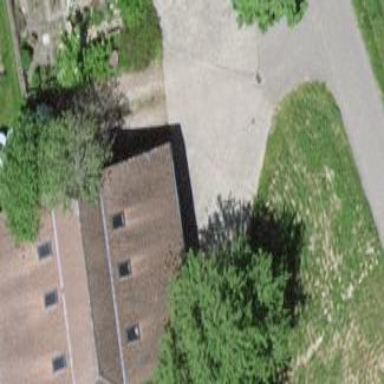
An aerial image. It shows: Barn.